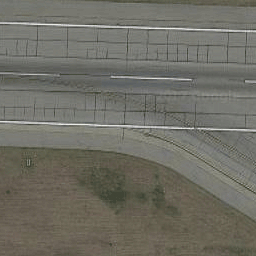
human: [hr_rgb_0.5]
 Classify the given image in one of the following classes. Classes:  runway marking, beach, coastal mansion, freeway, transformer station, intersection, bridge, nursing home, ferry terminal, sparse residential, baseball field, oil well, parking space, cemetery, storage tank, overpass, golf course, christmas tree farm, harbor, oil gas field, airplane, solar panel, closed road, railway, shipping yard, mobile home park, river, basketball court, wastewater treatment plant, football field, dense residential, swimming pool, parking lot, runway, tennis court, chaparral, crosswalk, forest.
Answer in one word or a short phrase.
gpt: runway